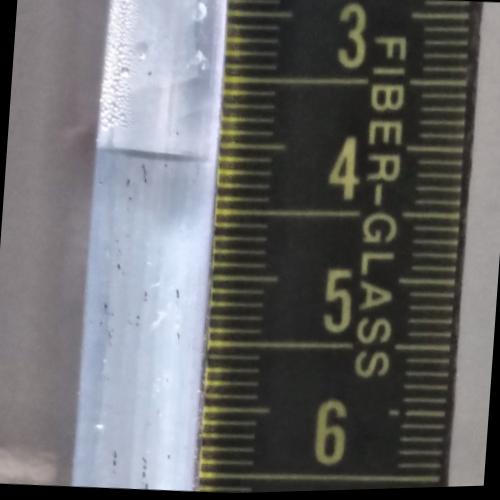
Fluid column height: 4.1 cm